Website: apple-inc
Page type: account-selection
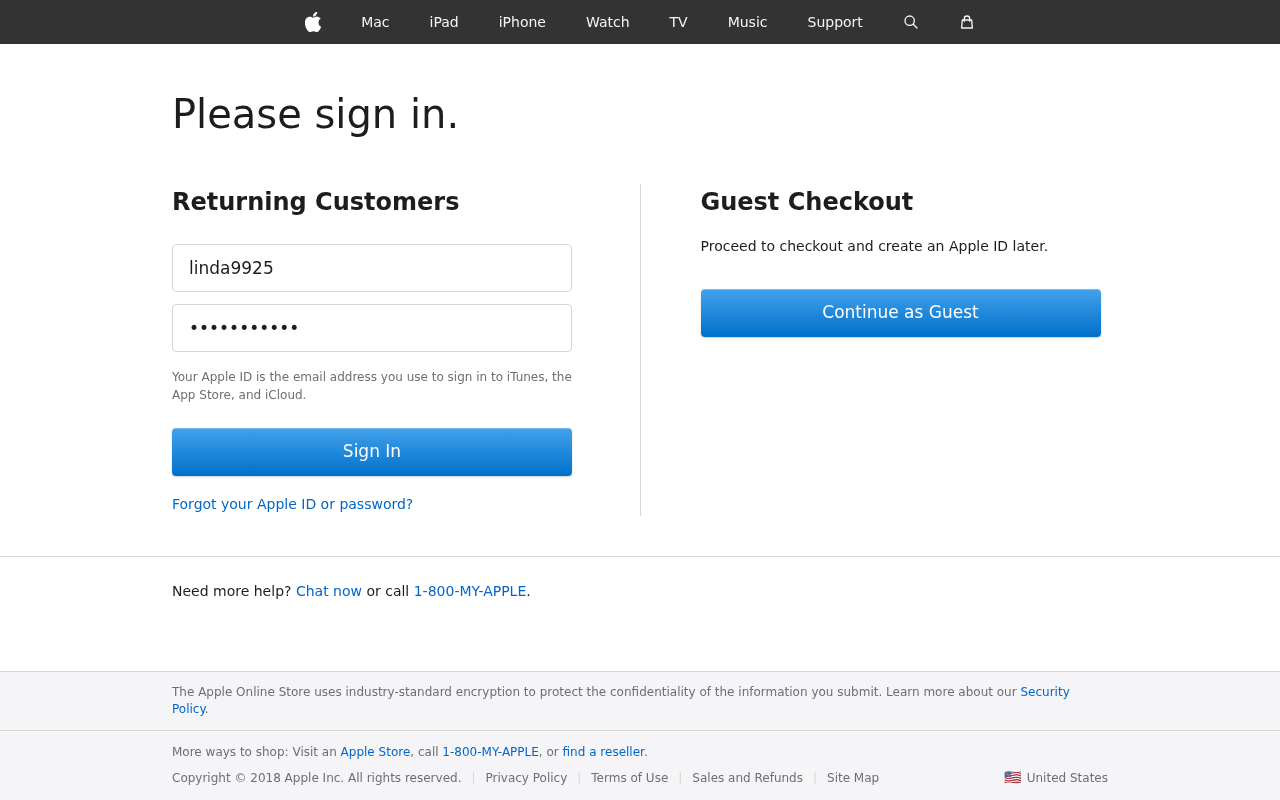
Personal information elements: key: PII_LOGIN_USERNAME
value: linda9925